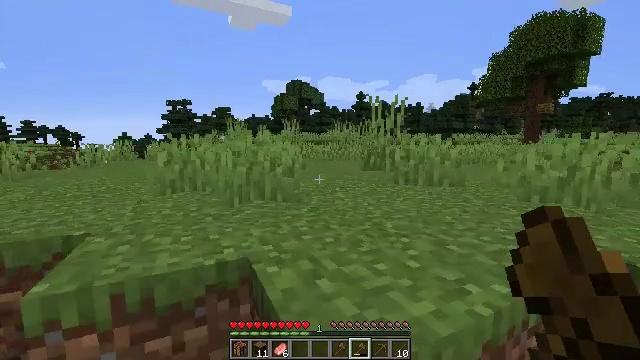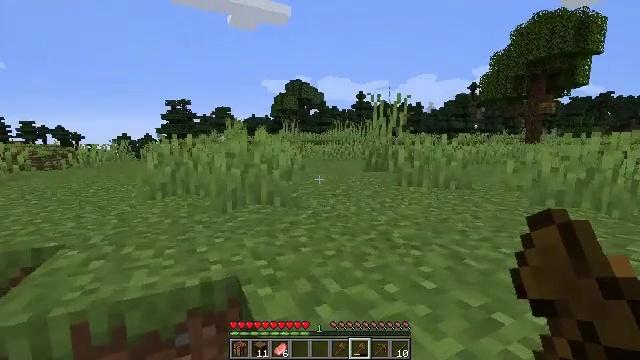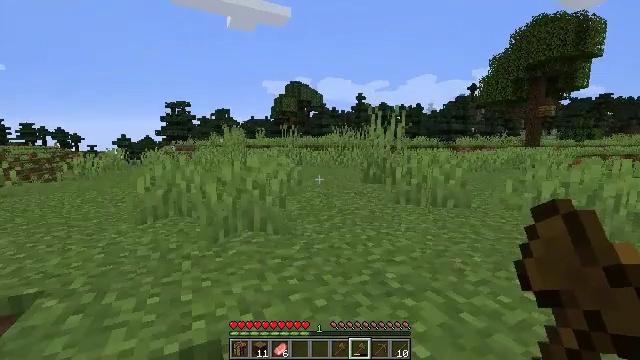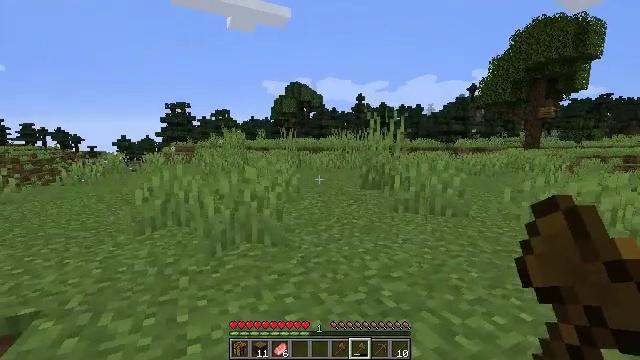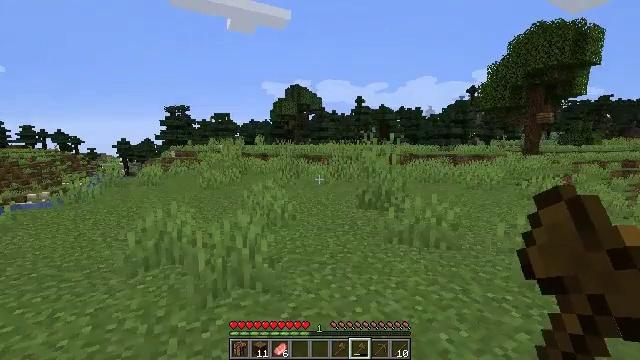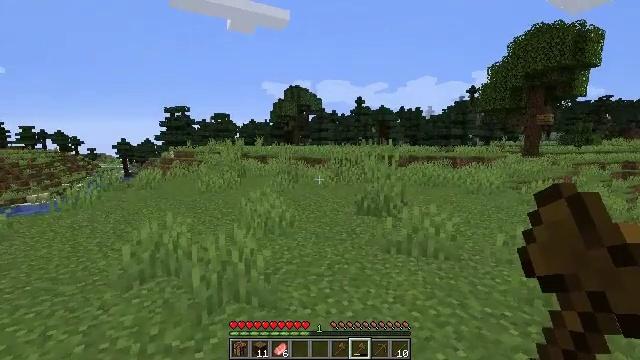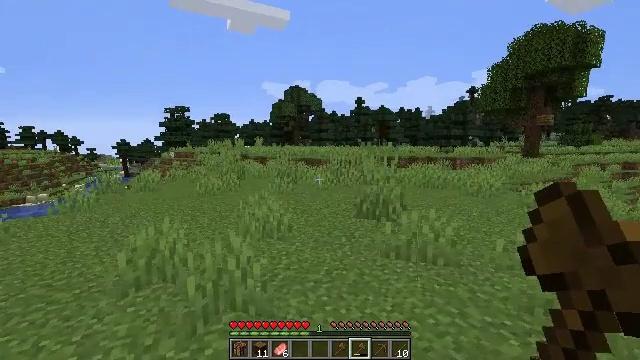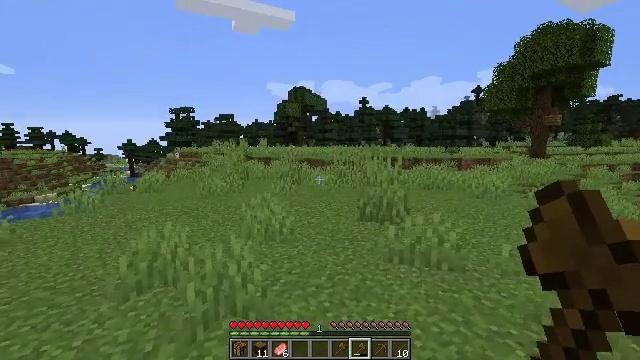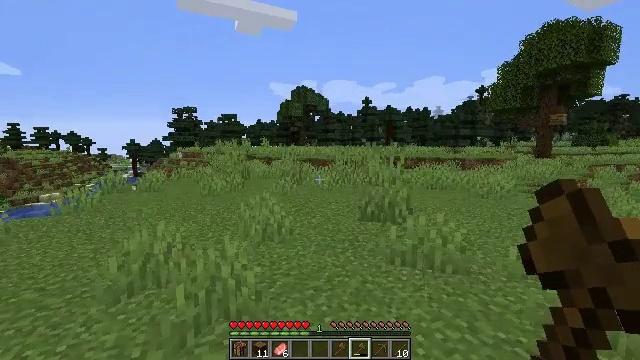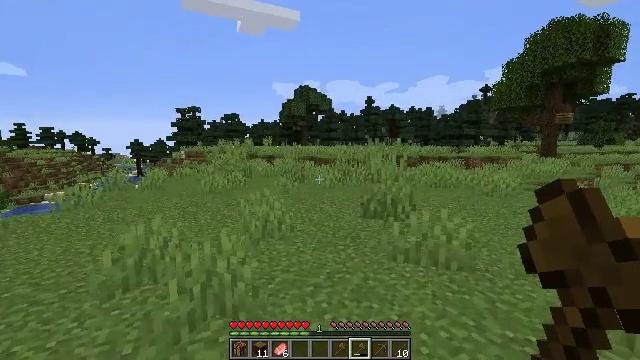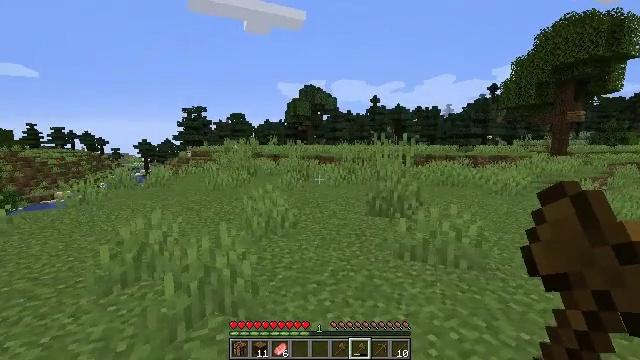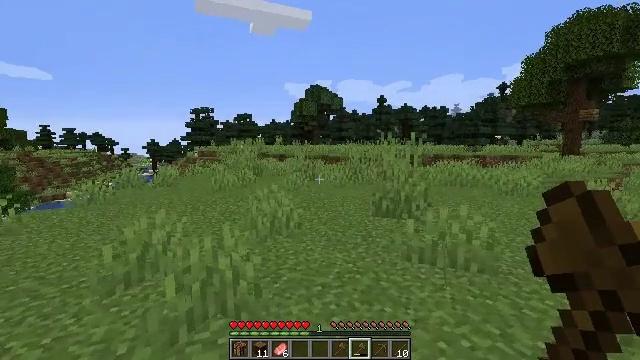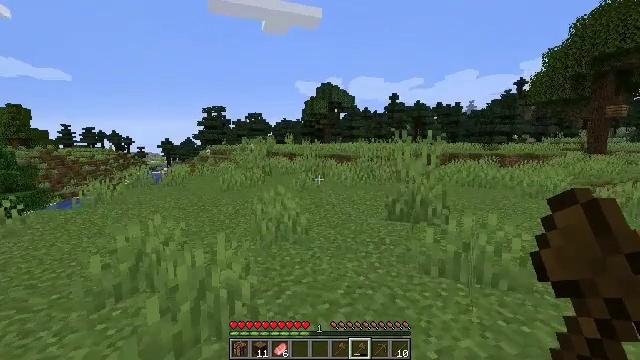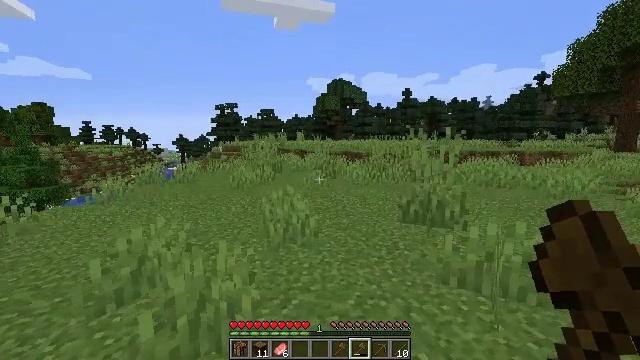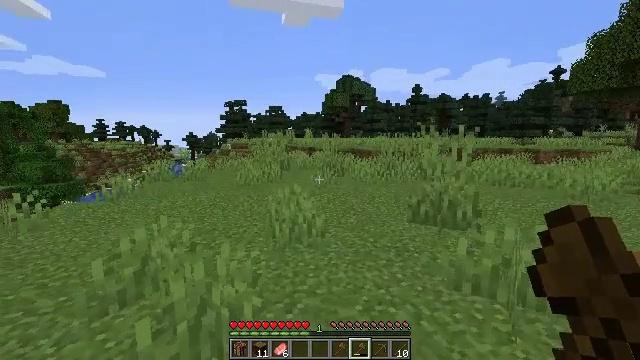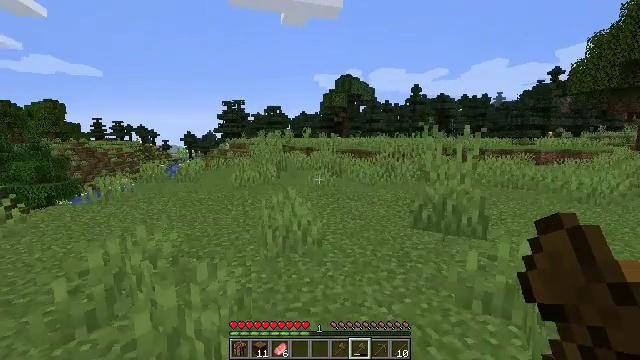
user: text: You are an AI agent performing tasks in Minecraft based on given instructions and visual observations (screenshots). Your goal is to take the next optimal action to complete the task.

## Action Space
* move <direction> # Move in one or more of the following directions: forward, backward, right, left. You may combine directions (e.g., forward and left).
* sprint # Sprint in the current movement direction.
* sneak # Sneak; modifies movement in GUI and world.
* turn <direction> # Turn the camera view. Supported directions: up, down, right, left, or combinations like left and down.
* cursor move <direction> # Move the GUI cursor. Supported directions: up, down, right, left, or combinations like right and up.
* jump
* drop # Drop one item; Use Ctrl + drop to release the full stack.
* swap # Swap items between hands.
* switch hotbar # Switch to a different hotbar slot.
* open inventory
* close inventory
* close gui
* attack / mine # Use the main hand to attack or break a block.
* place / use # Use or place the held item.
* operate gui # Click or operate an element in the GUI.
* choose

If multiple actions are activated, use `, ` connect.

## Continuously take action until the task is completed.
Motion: motion action
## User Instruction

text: Dig up clay found underwater.
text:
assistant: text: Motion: move forward
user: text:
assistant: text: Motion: move forward, jump
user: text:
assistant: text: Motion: move forward, jump
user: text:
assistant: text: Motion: move forward, jump
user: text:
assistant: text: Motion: move forward, jump
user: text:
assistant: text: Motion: move forward
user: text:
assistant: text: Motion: move forward
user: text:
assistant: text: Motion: move forward
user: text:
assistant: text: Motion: move forward
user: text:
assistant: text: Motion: move forward, turn left
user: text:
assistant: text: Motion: move forward, turn left
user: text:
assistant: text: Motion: move forward, turn left
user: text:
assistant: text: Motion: move forward, turn left
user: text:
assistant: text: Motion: move forward, turn left
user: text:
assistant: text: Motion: move forward
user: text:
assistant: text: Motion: move forward
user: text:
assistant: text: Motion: move forward, turn right
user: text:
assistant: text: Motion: move forward
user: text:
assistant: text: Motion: move forward
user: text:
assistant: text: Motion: move forward
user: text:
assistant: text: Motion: move forward, turn right
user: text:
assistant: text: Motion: move forward
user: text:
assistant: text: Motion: move forward, turn right
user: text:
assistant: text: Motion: move forward, turn right
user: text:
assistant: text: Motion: move forward, turn right
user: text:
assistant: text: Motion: move forward, turn right
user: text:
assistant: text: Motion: move forward, turn right and up
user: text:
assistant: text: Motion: move forward, turn right and up
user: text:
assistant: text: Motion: move forward, turn right
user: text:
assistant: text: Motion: move forward, turn right